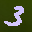
Label: 3